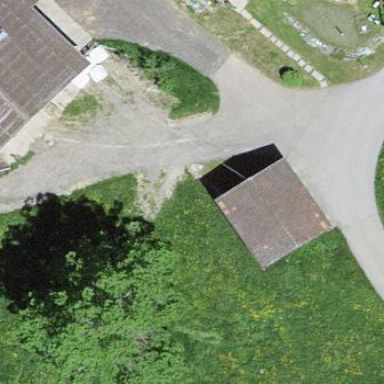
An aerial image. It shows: Shed building.